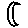
Label: moon